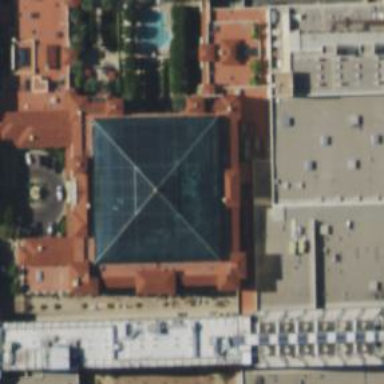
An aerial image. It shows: Building with pyramidal-shaped roof.